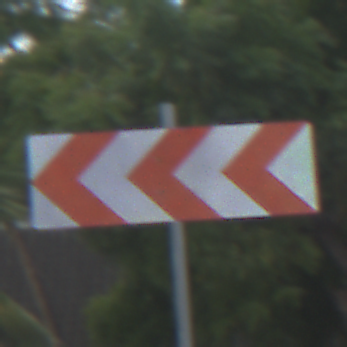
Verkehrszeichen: RichtungstafelnInKurvenGrossRechts
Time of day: MorningAfternoon
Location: Outdoor (Suburban)
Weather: PartlyCloudy
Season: NotSpecified
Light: Natural